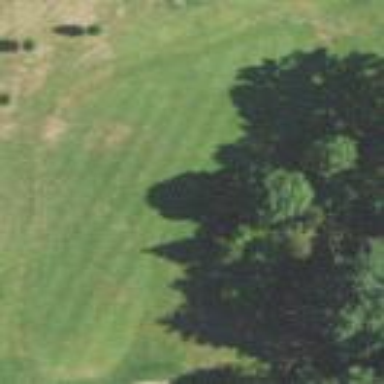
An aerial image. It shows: Golf fairway surrounded by grass.